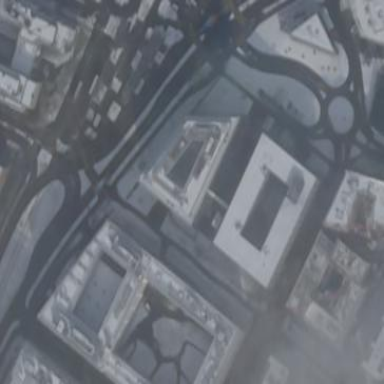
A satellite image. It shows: Office building with flat roof.